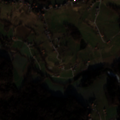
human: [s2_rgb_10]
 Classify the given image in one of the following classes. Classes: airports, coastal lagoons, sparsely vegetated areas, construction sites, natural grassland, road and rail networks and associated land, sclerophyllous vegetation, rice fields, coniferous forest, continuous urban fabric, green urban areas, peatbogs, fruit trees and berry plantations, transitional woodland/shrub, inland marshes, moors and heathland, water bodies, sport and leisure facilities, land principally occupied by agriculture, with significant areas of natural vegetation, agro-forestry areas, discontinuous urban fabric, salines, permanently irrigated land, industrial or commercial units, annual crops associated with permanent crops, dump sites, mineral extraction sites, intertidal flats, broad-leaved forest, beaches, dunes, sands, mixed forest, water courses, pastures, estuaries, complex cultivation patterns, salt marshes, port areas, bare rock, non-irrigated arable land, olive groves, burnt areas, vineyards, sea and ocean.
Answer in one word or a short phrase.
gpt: pastures, complex cultivation patterns, mixed forest